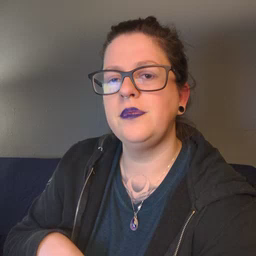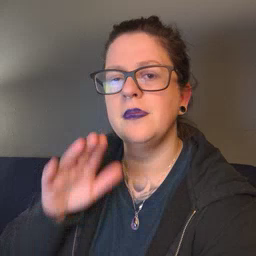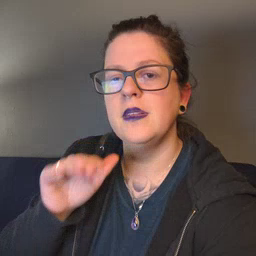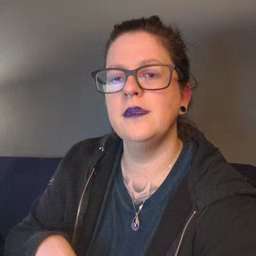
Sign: bye